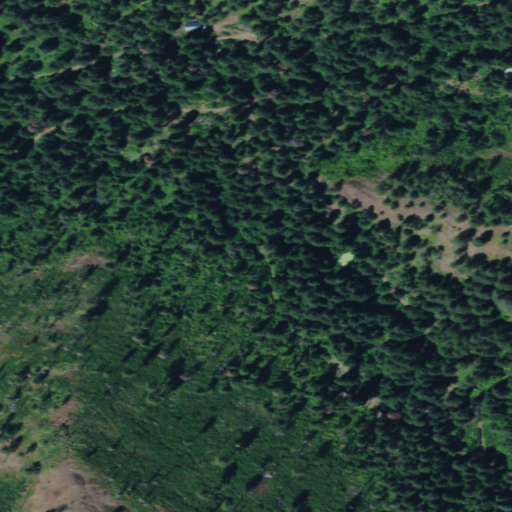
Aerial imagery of valley in Washington named Ireland Gulch containing evergreen forest, shrub, and open development